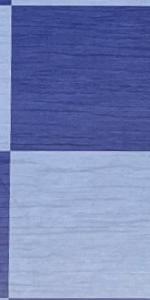
Label: Empty